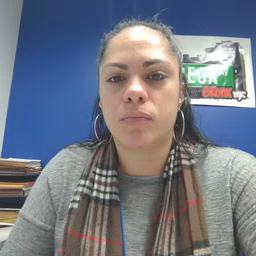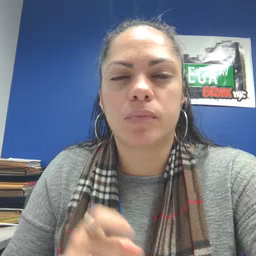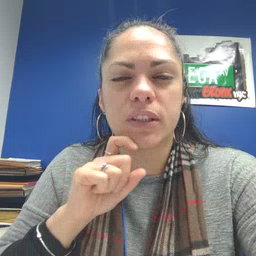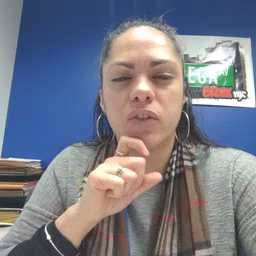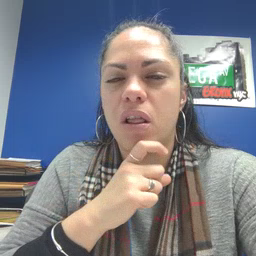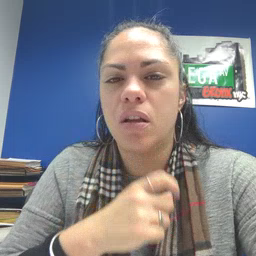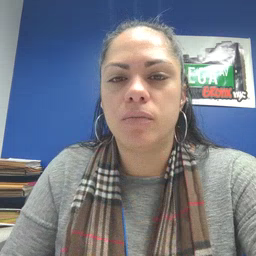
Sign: cereal